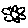
Label: flower